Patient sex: M
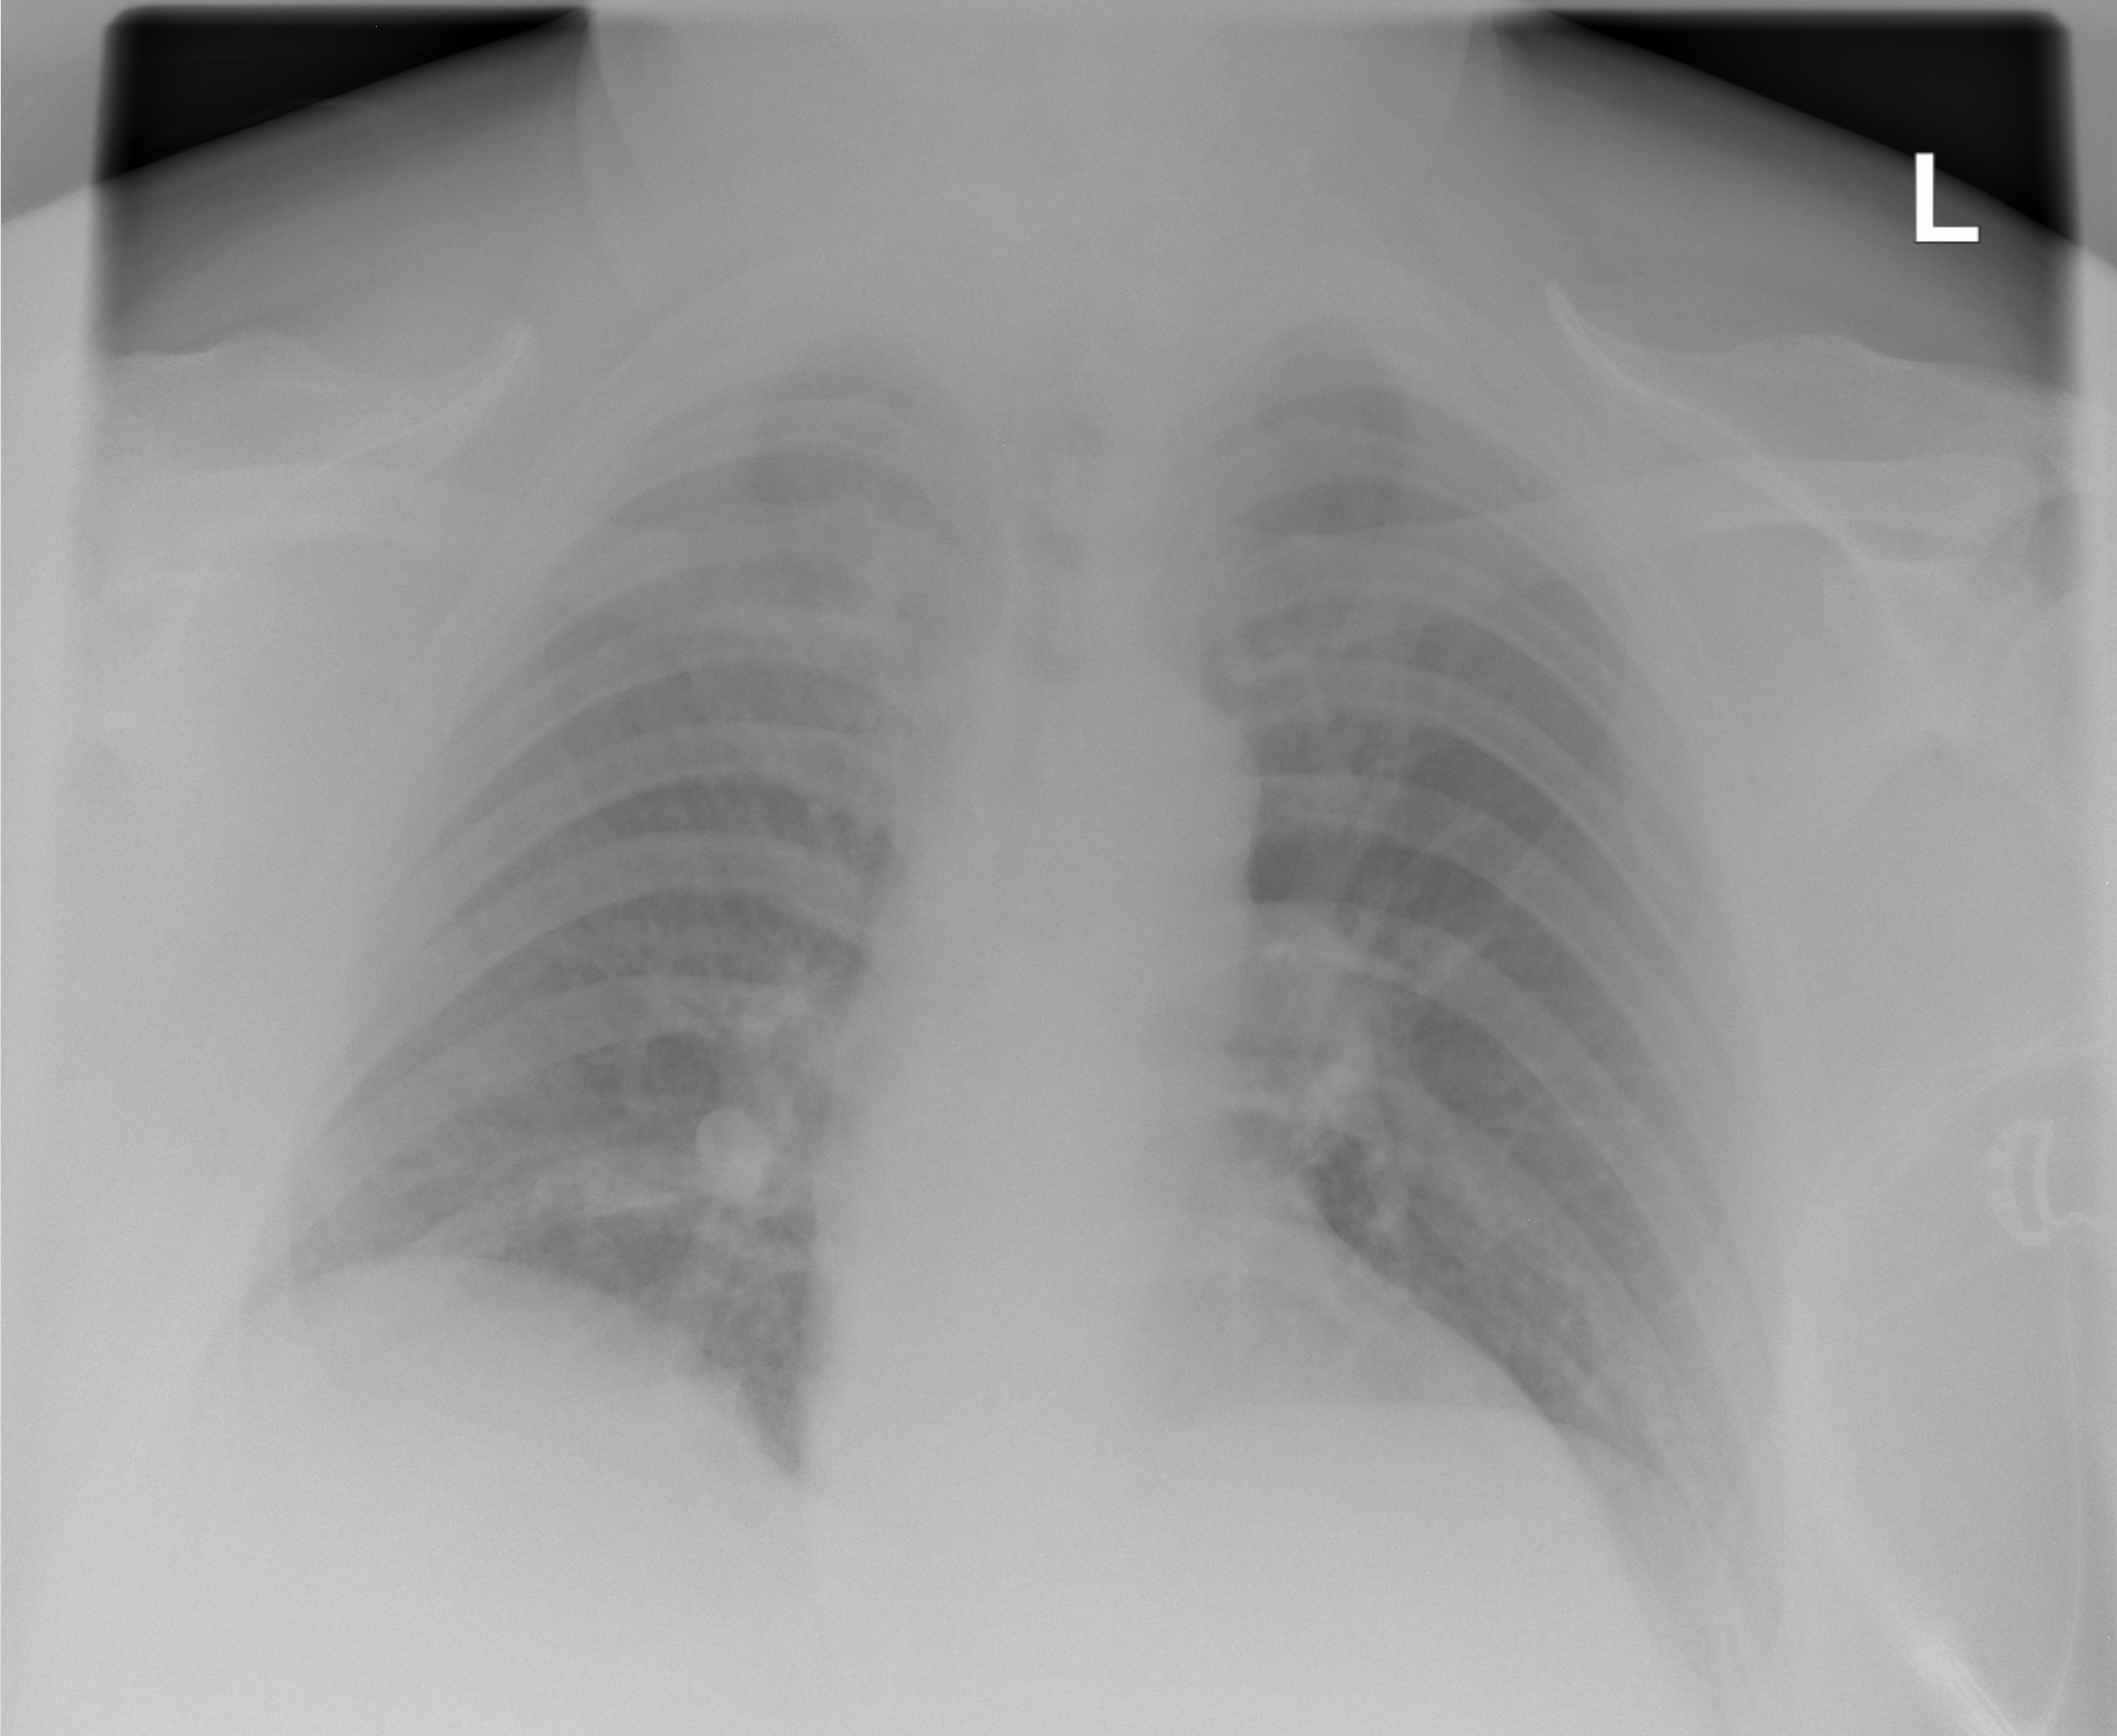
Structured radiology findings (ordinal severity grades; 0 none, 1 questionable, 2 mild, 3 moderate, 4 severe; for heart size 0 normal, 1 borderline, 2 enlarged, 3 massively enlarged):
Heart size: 2
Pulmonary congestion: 2
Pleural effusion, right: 0
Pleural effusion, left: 0
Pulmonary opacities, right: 0
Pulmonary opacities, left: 0
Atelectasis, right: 2
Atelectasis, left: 2